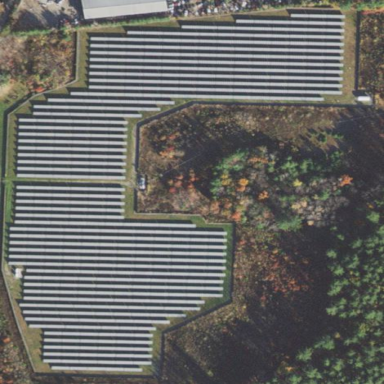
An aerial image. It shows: Solar power plant with photovoltaic technology surrounded by fence.